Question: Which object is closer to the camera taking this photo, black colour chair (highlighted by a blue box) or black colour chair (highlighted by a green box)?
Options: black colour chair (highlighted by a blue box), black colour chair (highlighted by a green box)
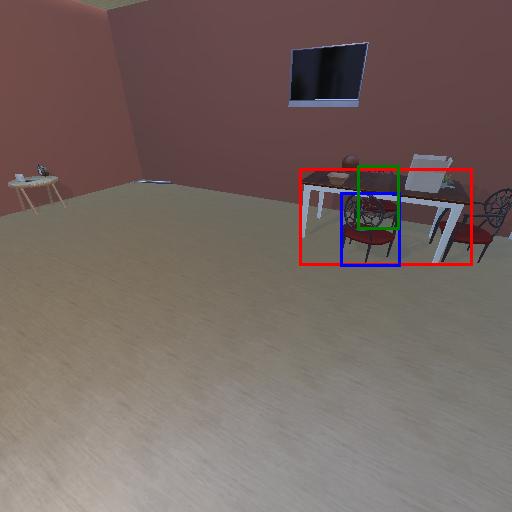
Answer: black colour chair (highlighted by a blue box)